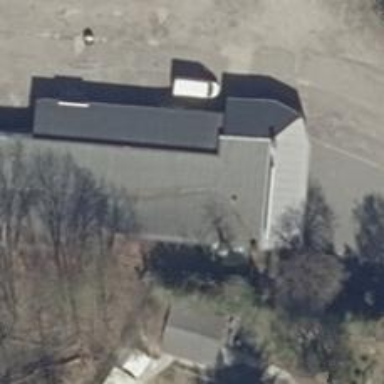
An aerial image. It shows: Community centre.